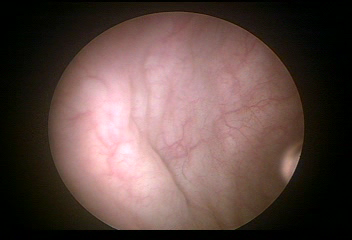
Modality: WLC
Class: Normal mucosa
Bladder cancer association: No